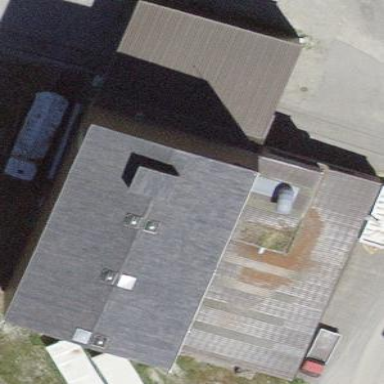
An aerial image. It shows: Industrial building.